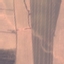
Land use / land cover: AnnualCrop